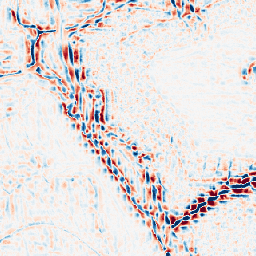
Category: wavelet
Decomposition family: wavelet_reverse_biorthogonal
Decomposition parameters: wavelet: rbio4.4
level: 3
Upsampling method: nearest
Upsampling parameters: scale: 4
Upsampling scale: 4